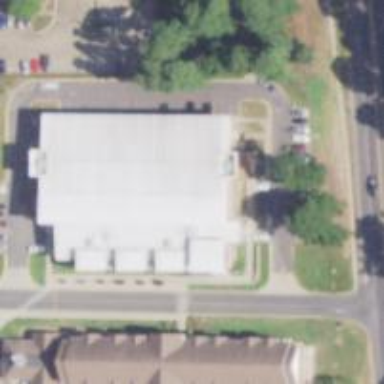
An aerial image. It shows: Fitness centre on leisure land.